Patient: sex F, age 59
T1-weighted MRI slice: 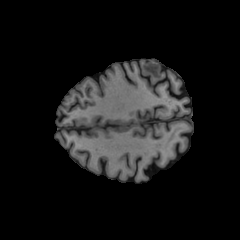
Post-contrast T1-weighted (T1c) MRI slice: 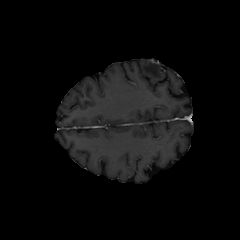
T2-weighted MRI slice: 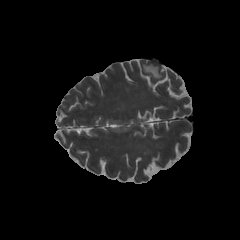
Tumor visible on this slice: yes
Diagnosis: Glioblastoma, IDH-wildtype
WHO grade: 4